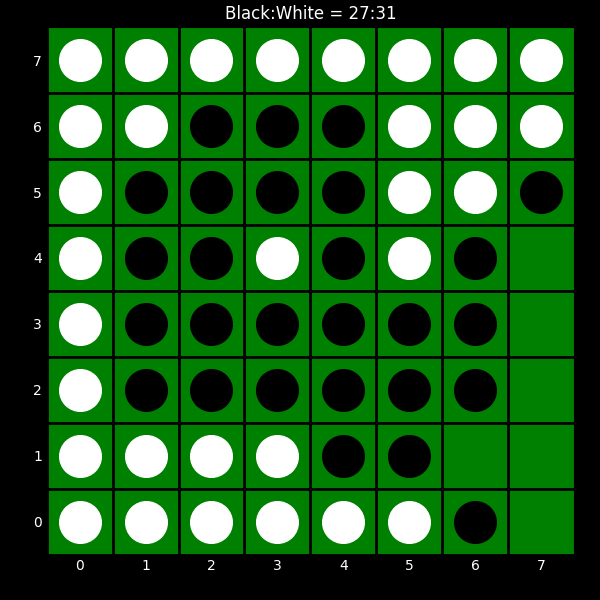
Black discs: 27
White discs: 31